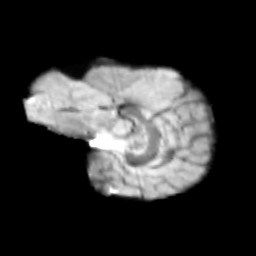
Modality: T2w
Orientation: sagittal
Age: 10
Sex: male
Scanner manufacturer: siemens
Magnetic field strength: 3 T
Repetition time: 3.8 s
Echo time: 0.07 s